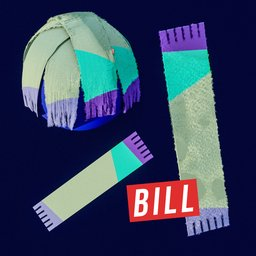
Label: people